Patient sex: F
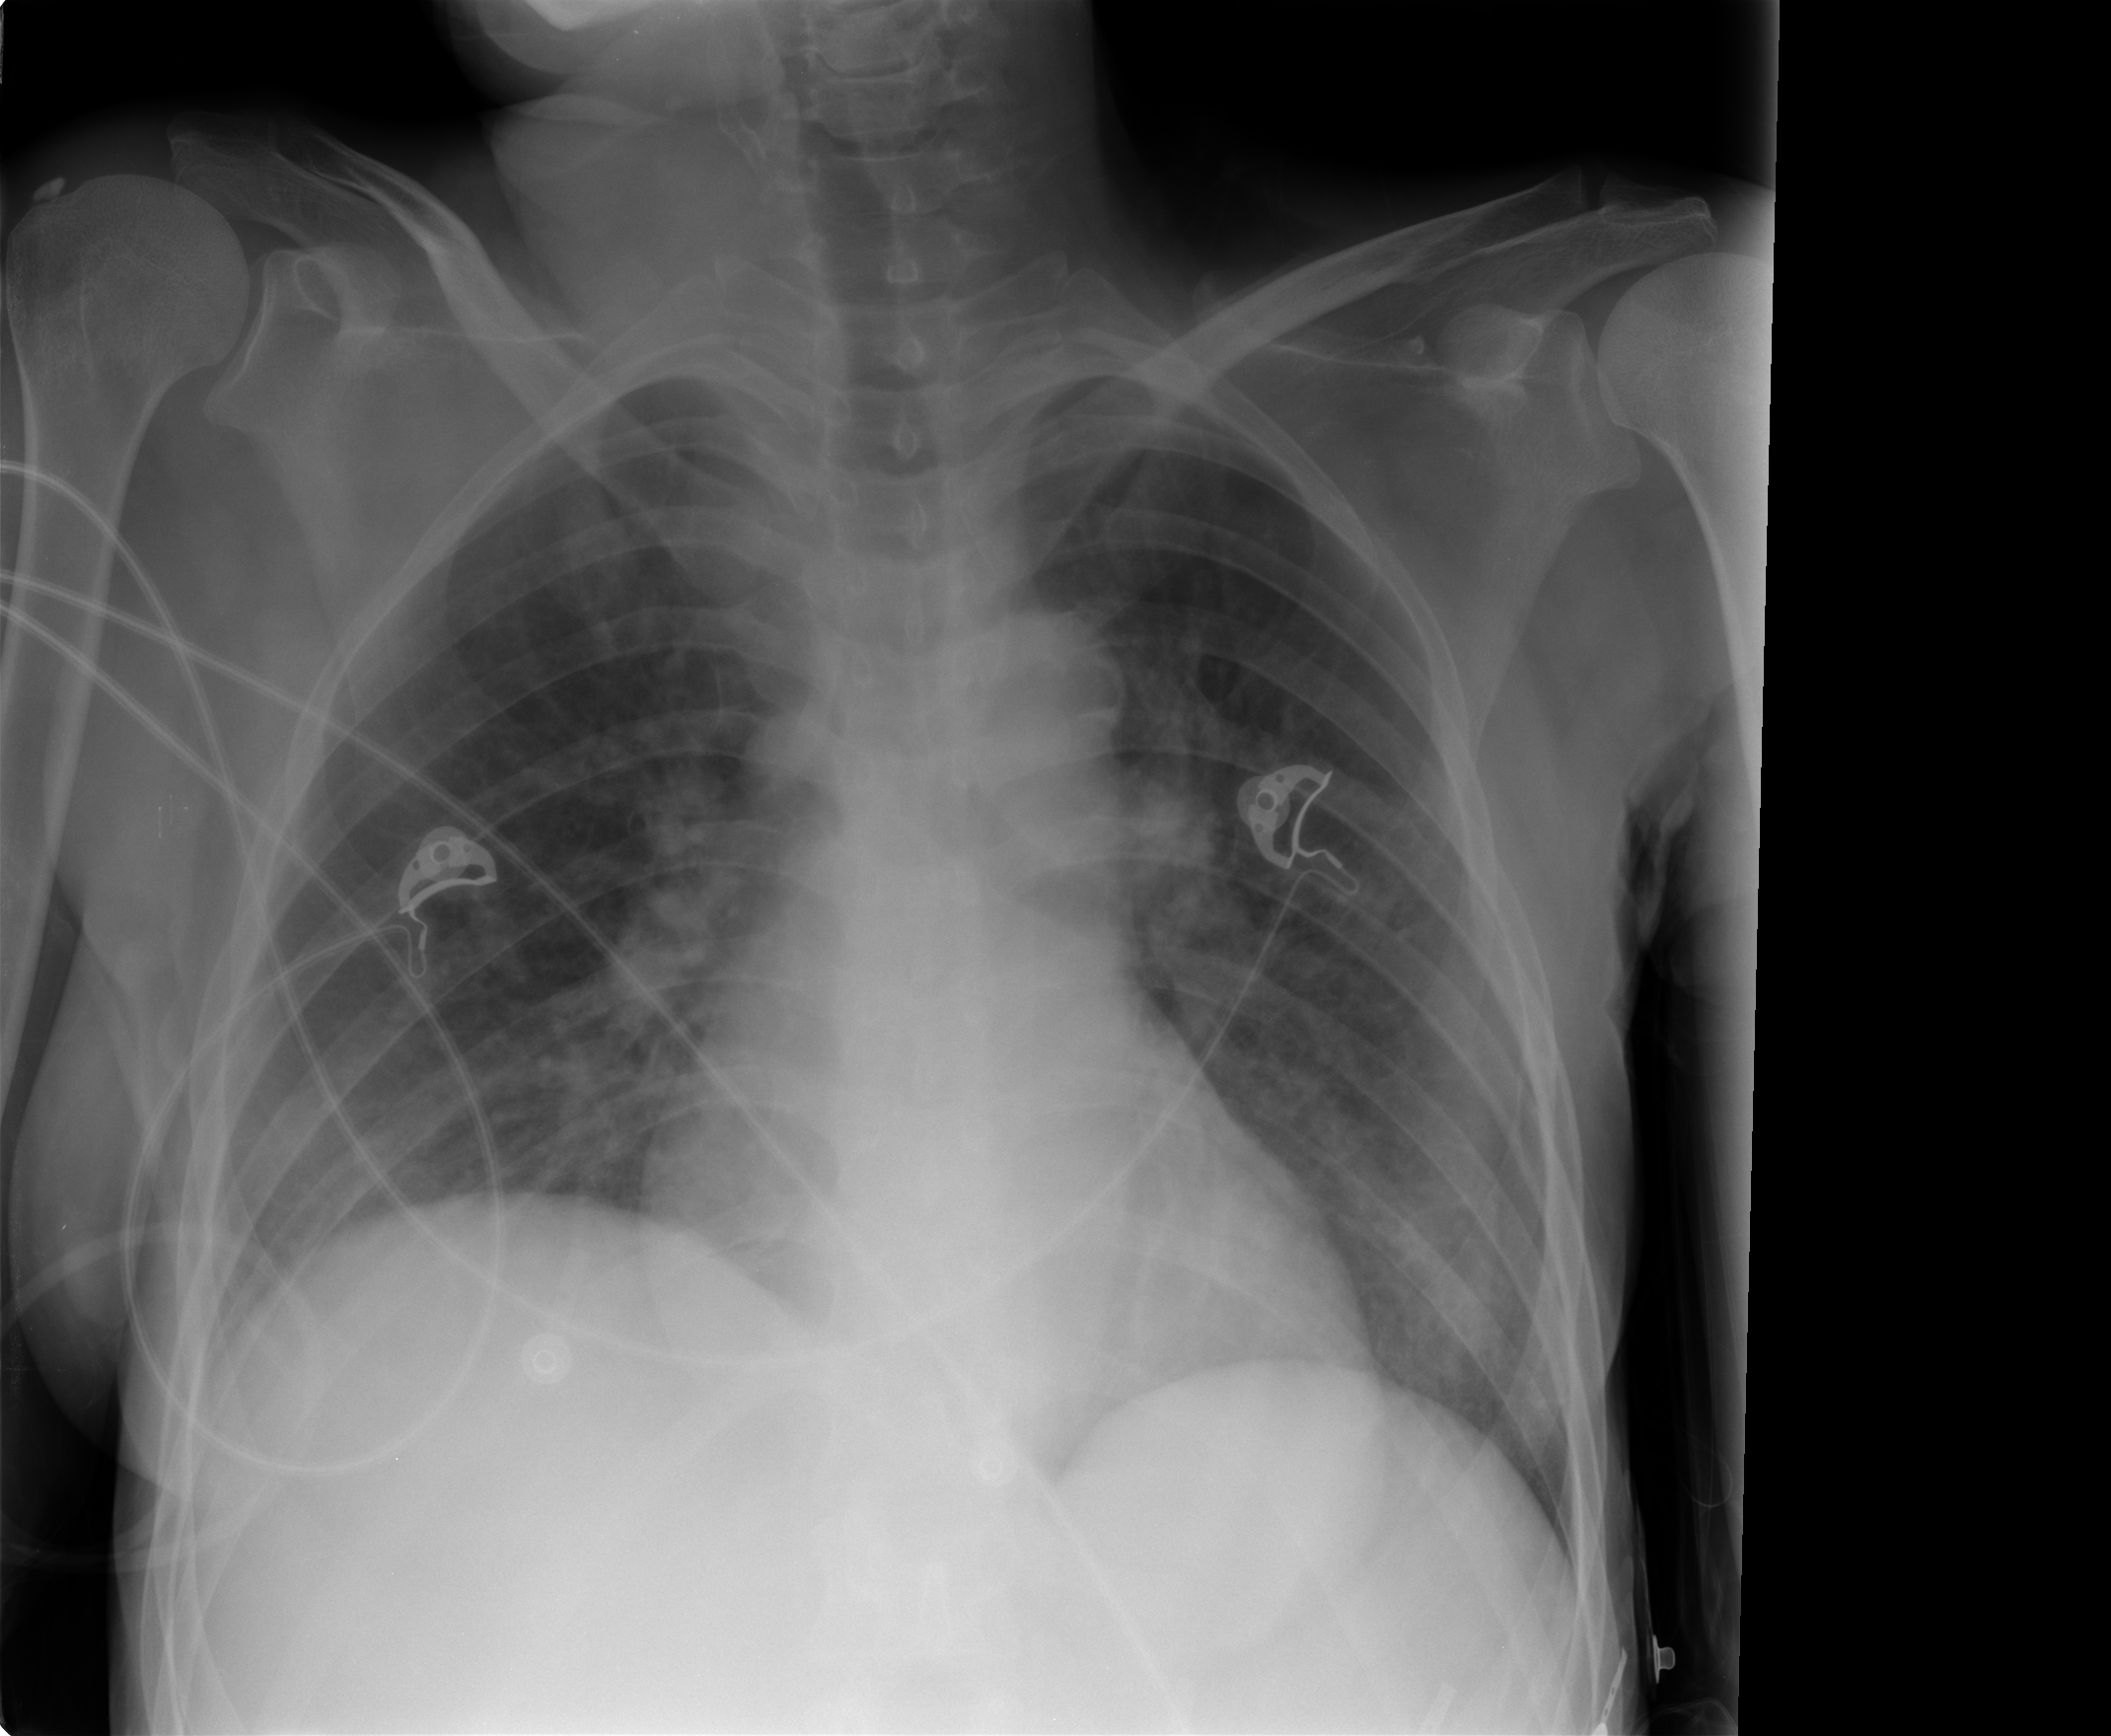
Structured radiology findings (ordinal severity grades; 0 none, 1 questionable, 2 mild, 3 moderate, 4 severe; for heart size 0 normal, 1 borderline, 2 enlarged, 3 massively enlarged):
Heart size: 0
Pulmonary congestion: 1
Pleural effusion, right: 1
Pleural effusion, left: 0
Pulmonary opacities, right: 1
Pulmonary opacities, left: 2
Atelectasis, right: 2
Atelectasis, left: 2